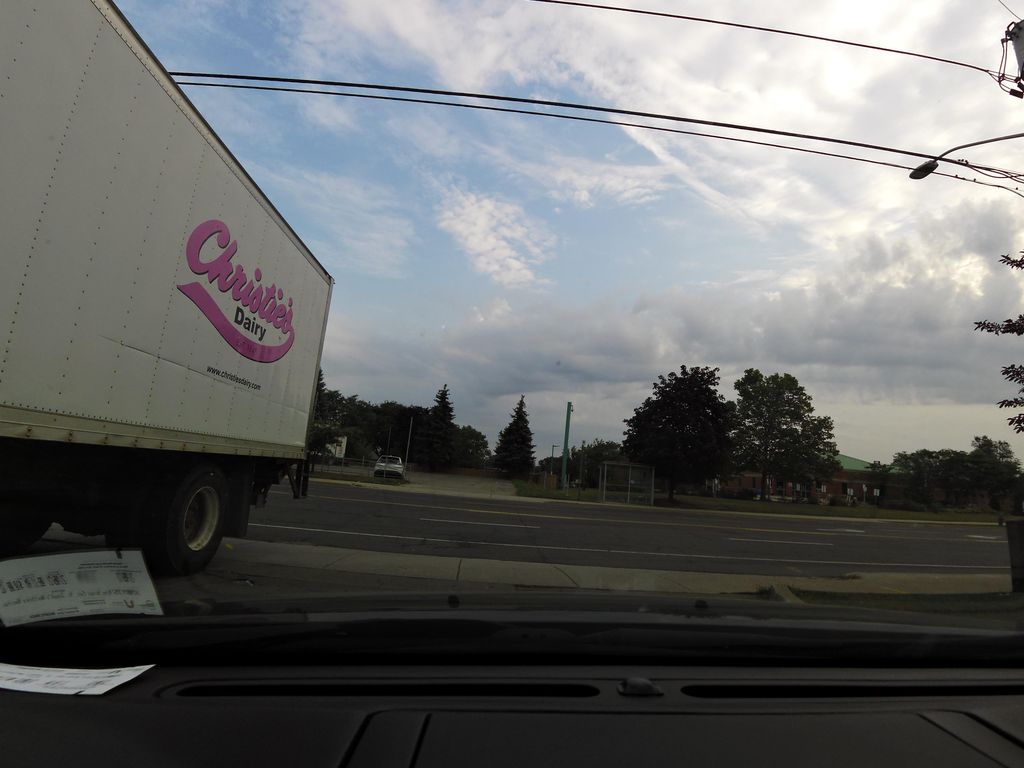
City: hamilton